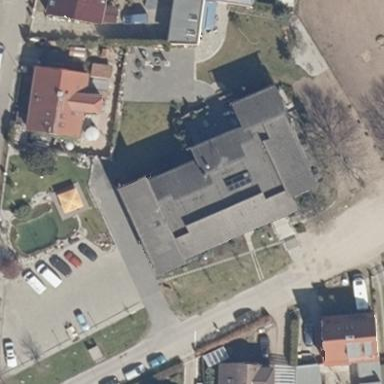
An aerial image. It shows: Hotel building.